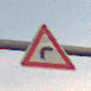
Verkehrszeichen: KurveRechts
Umgebung: Outdoor, Nature
Tageszeit: SunriseSunset
Wetter: PartlyCloudy
Licht: Natural
Jahreszeit: NotSpecified
Kontrast: LowContrast